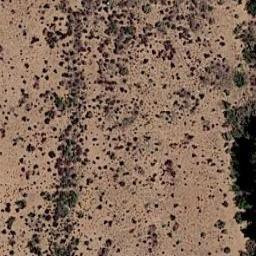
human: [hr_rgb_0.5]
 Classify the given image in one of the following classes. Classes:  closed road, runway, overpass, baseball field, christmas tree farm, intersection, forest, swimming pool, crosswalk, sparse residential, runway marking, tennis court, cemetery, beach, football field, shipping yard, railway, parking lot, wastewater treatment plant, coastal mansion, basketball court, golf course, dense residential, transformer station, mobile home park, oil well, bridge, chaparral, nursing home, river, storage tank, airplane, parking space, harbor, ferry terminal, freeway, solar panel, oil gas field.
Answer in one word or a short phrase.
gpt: chaparral